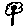
Label: flower